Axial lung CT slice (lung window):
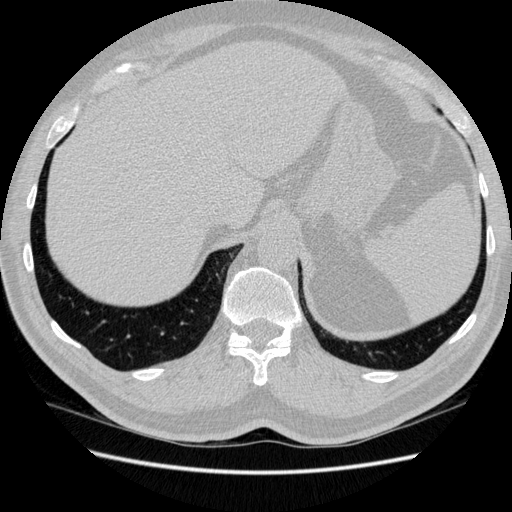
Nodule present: no